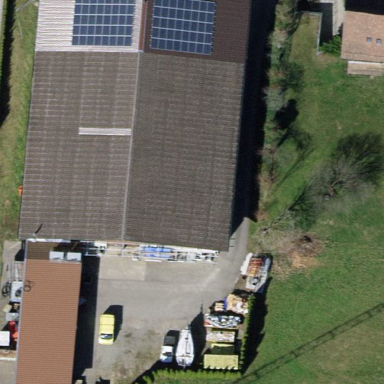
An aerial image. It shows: Industrial building with gabled roof.